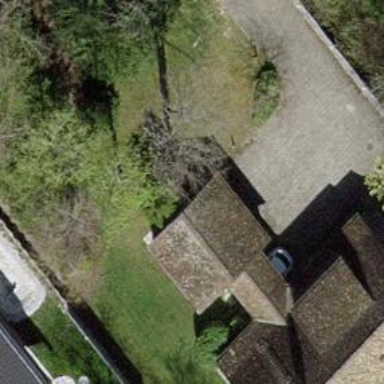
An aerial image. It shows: Garage building.